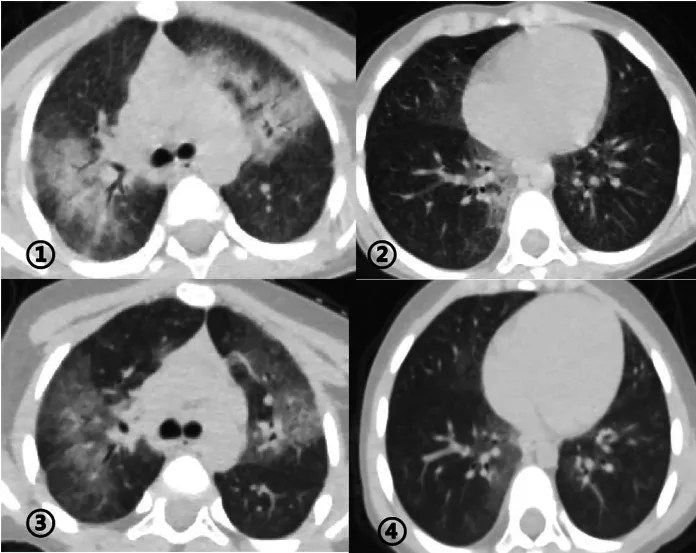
(1)(2): Chest CT before the treatment at the age of 25-months old revealing ground glass opacities (GGO) and consolidations in both lungs. (3)(4): Chest CT at the age of 29-months old revealing significant absorption of GGO and consolidations in the lung after treatment for 4 months.
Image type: radiology (ct)